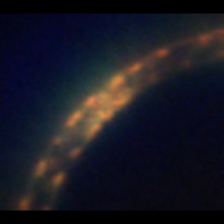
Taxon: Guinardia
Group: Diatoms